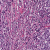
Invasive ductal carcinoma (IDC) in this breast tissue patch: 1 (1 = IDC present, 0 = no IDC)